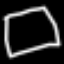
Label: square